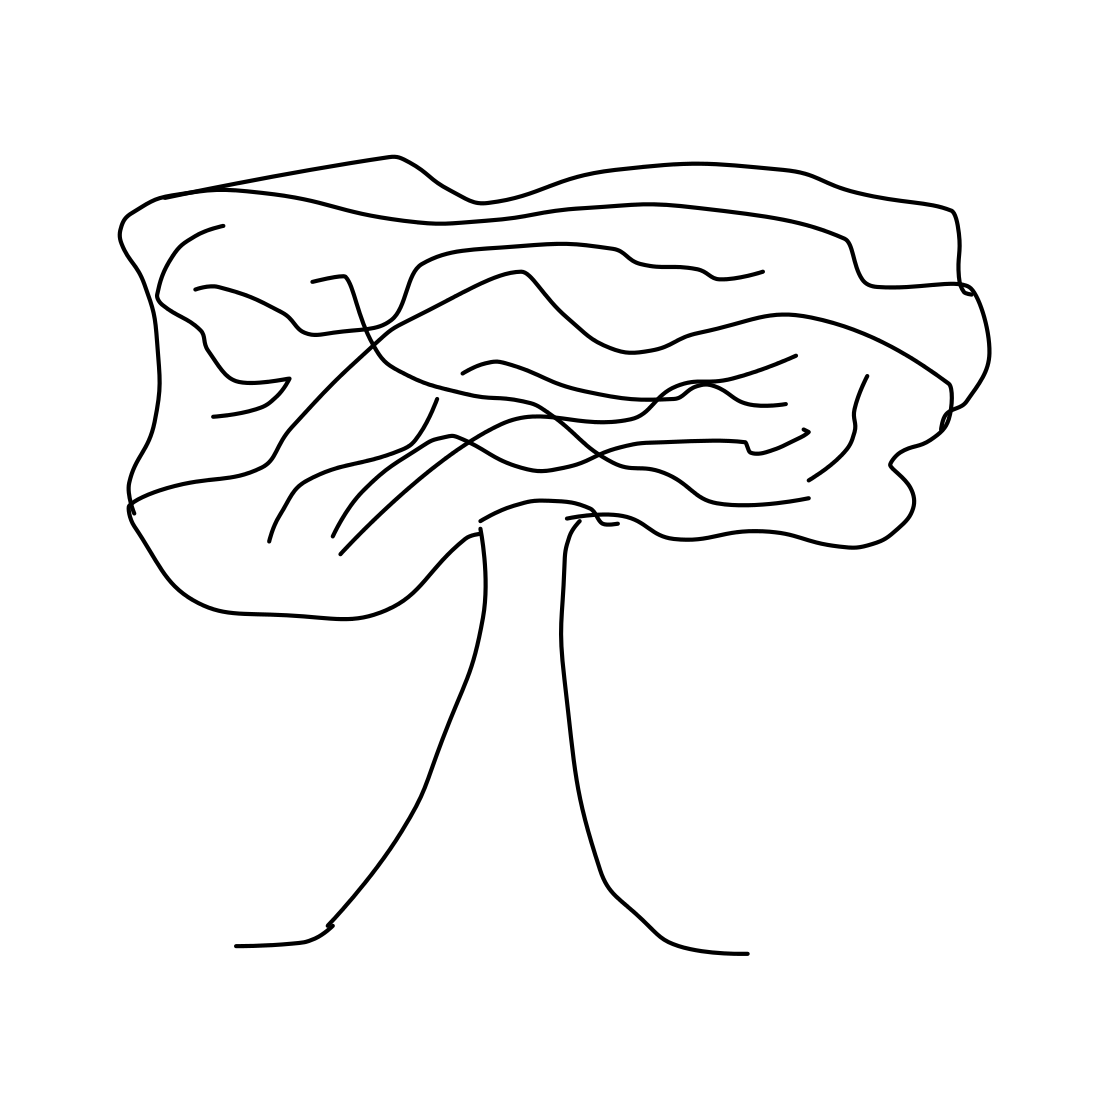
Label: tree